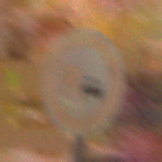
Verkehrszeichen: UeberholverbotKraftfahrzeuge
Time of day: Night
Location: Outdoor (Nature)
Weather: Clear
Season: NotSpecified
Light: Natural